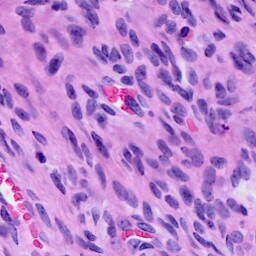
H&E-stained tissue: Cervix